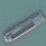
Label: Sand_carrier